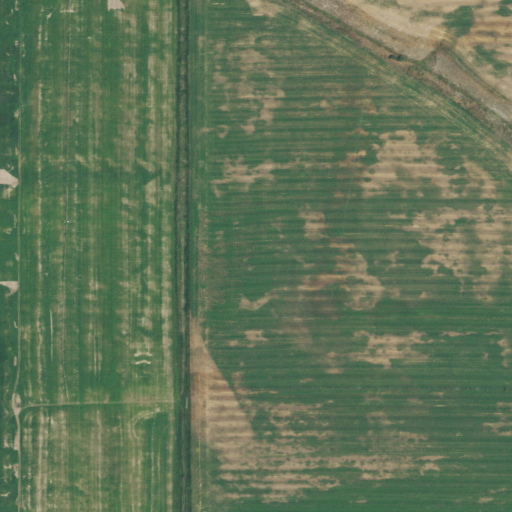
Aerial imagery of valley in Idaho named Irwin Canyon containing only cultivated crops